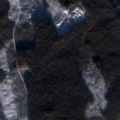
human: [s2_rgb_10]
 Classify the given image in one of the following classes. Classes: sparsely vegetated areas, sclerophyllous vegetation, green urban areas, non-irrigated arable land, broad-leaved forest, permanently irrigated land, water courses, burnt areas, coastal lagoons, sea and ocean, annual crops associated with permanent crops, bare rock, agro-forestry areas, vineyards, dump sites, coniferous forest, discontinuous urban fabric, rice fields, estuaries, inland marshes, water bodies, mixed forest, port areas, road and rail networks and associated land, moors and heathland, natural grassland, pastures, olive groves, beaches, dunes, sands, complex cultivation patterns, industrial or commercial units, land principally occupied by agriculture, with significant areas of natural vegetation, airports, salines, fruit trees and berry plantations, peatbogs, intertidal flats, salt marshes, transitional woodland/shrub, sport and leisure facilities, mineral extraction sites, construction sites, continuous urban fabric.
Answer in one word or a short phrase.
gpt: coniferous forest, mixed forest, transitional woodland/shrub